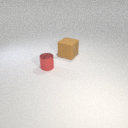
small red metal cylinder in front of large brown rubber cube